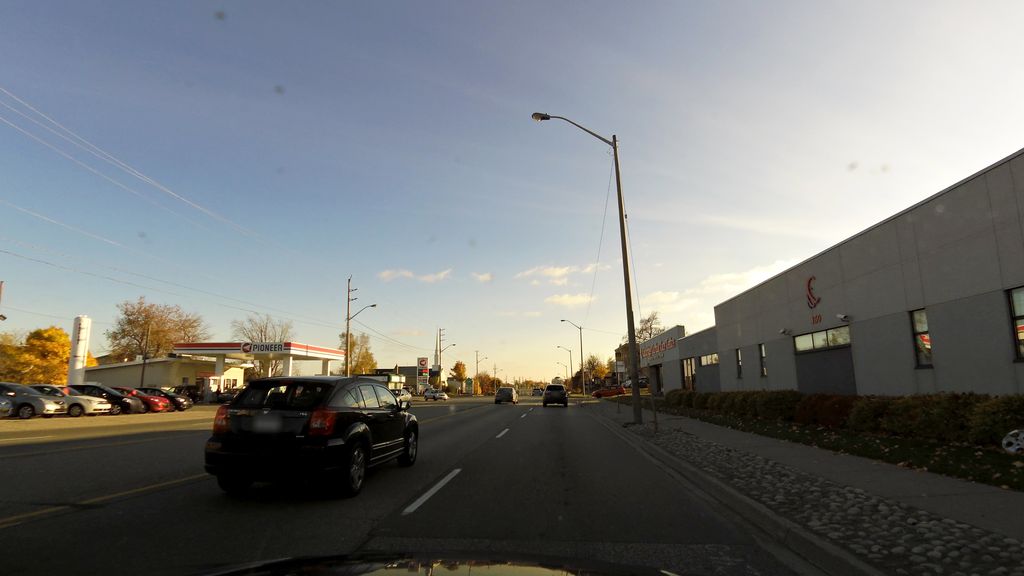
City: kitchener-waterloo